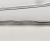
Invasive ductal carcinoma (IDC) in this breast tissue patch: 0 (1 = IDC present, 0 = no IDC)